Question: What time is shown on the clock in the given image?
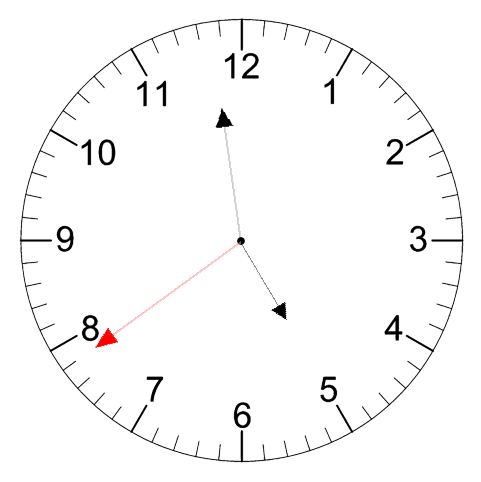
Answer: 04:58:39